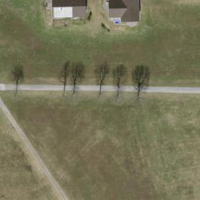
EUNIS habitat code: 24
Species observed at this site:
Vaccinium myrtillus